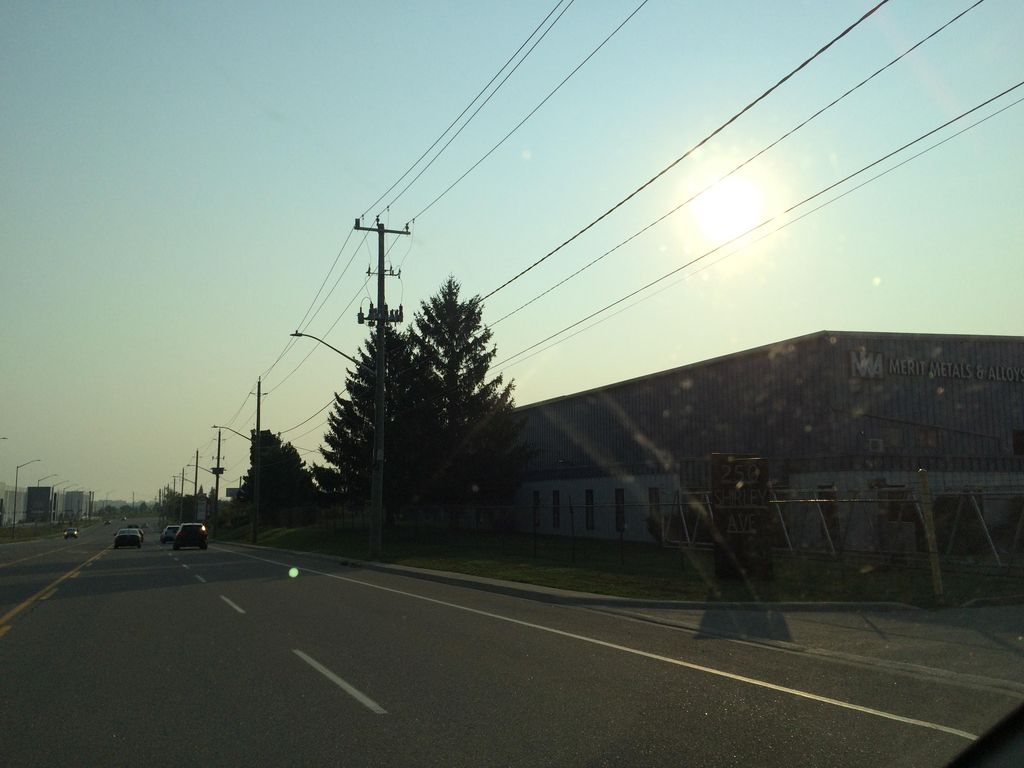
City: kitchener-waterloo